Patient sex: M
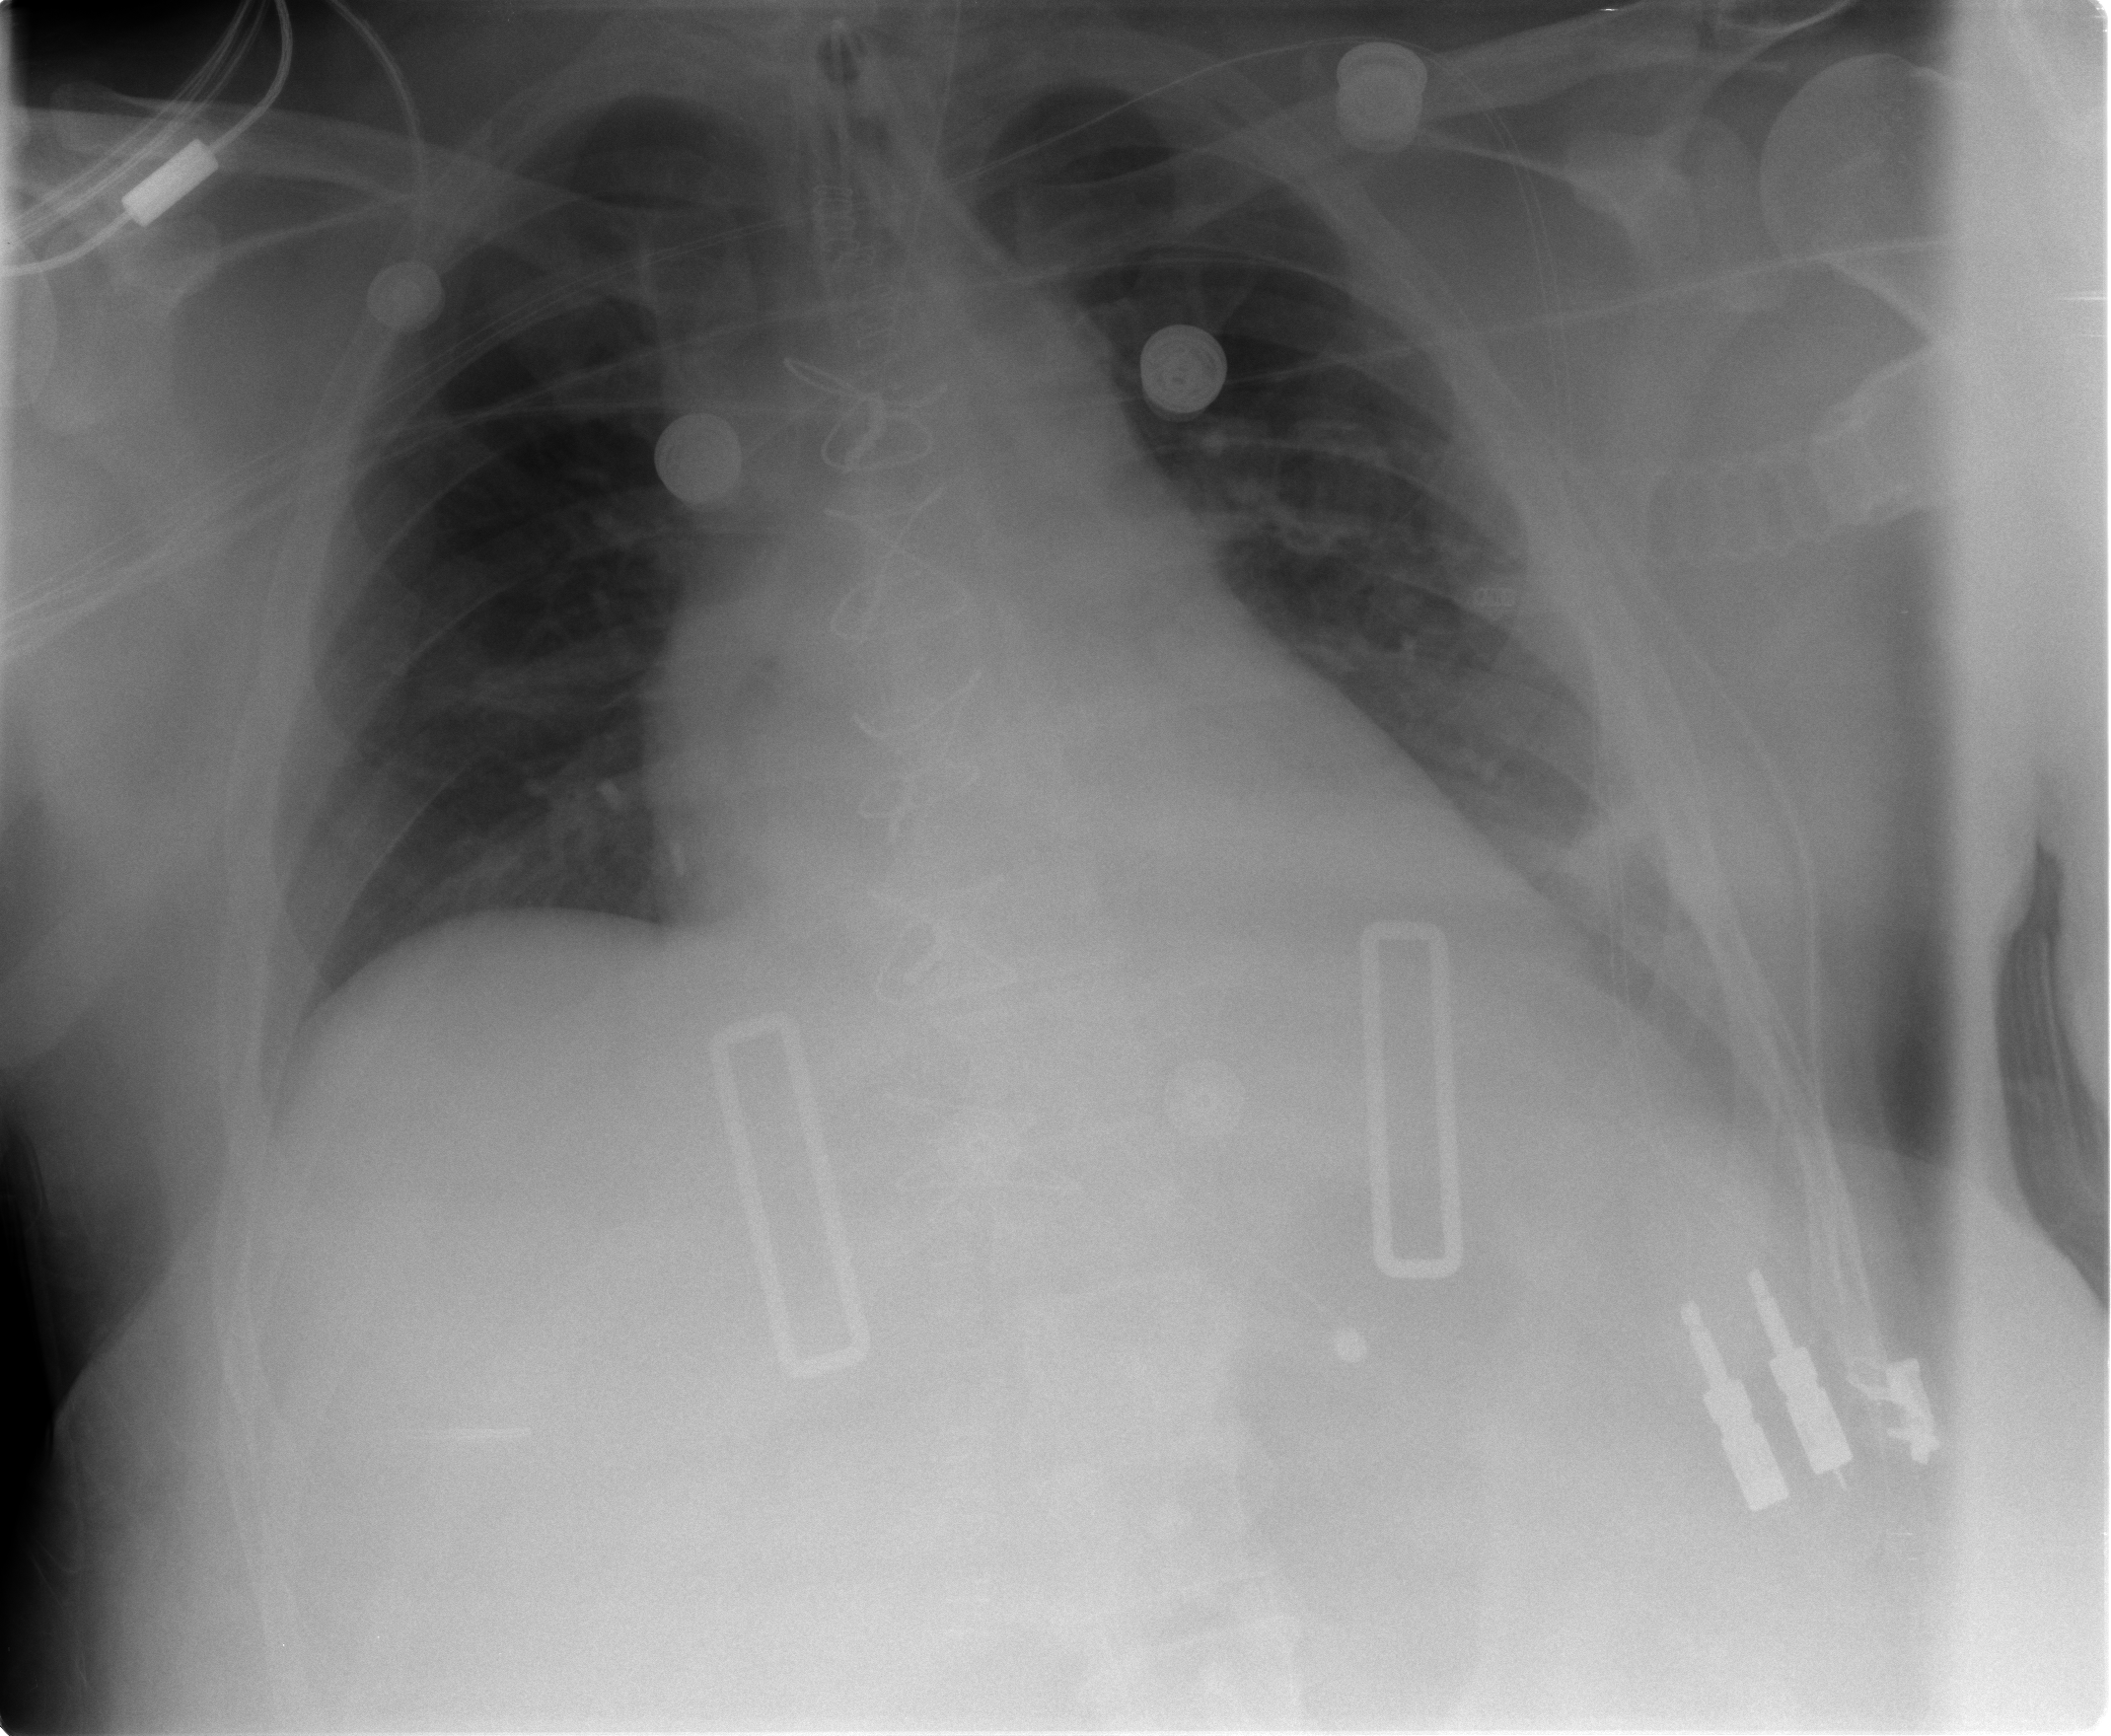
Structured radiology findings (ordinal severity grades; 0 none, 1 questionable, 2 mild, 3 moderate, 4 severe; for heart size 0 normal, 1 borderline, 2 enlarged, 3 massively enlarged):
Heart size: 2
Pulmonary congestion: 1
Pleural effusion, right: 0
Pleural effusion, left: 2
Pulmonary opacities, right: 0
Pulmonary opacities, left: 1
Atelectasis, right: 1
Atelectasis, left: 2